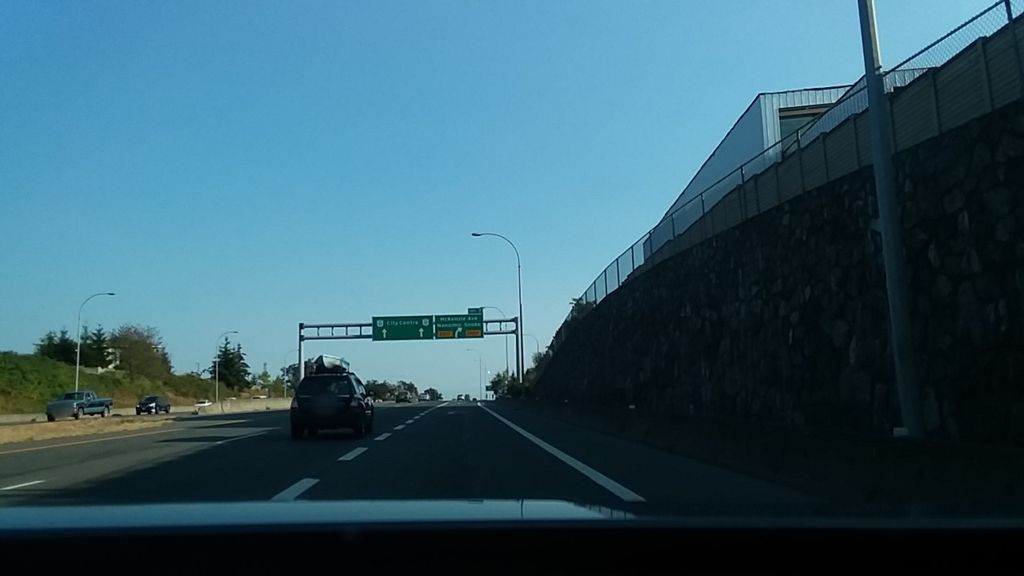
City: victoria